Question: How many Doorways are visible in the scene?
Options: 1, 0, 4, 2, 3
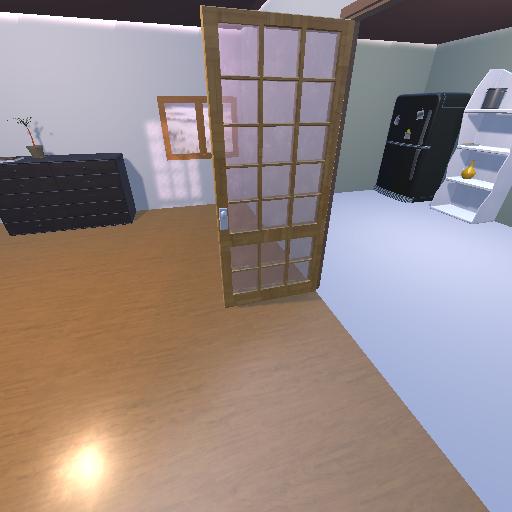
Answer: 1